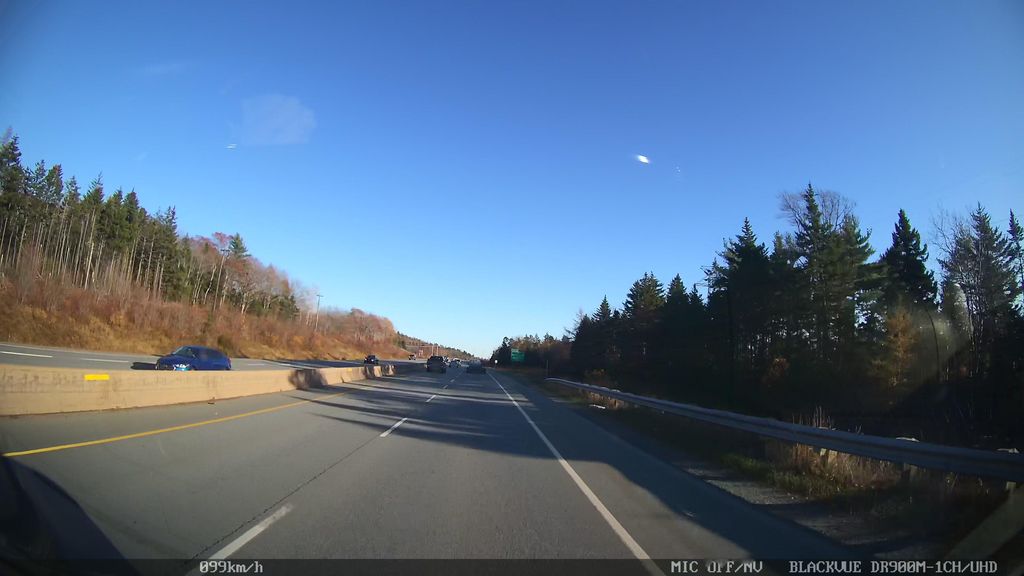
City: halifax